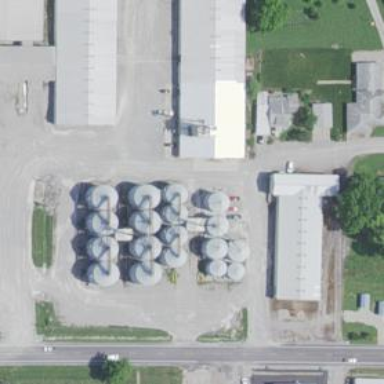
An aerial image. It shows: Silo.